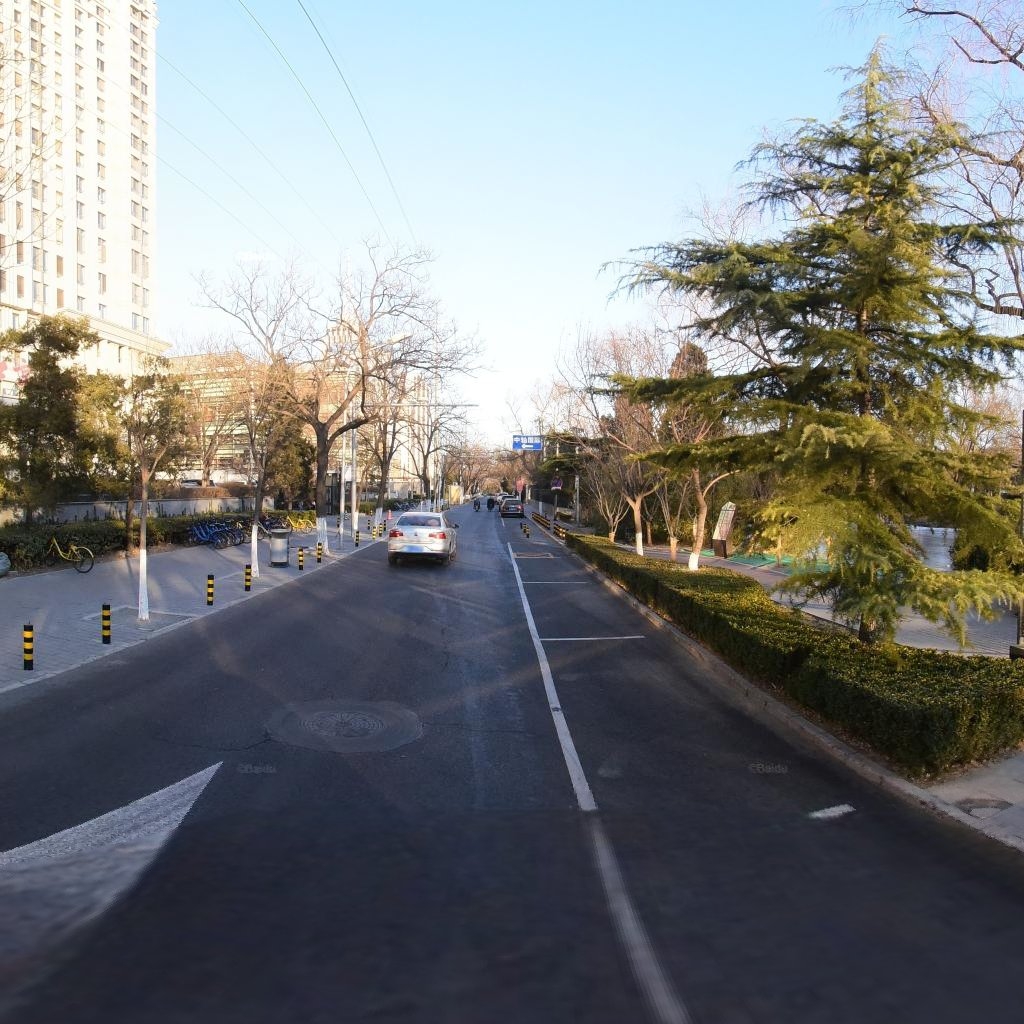
Region: Dongcheng
Road damage annotations: transverse crack, transverse crack, manhole cover, longitudinal crack